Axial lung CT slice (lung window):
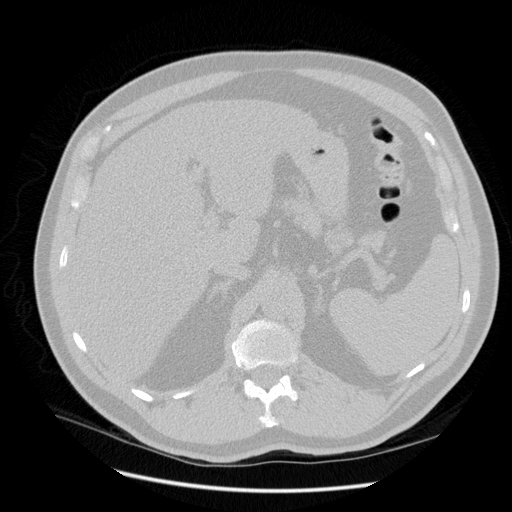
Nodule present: no